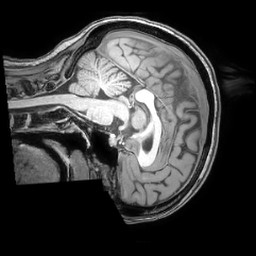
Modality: T1w
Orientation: sagittal
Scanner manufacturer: philips
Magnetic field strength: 3 T
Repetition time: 0.008 s
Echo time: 0.0035 s